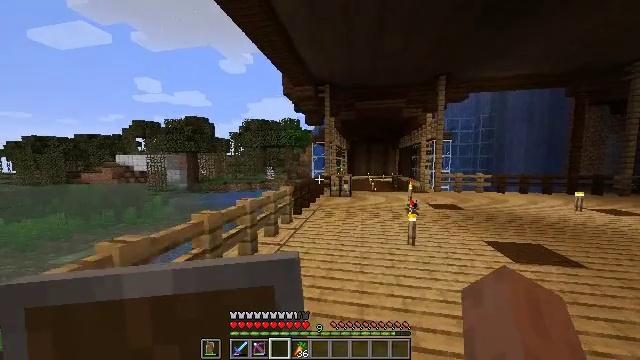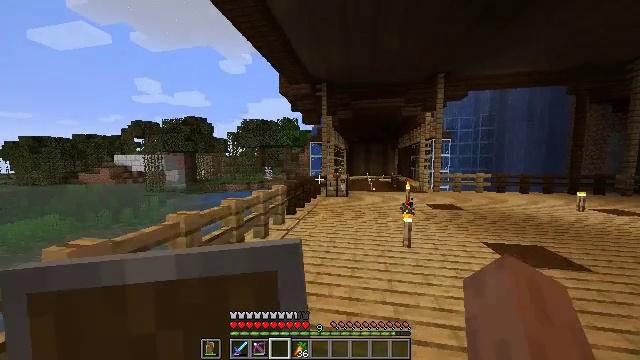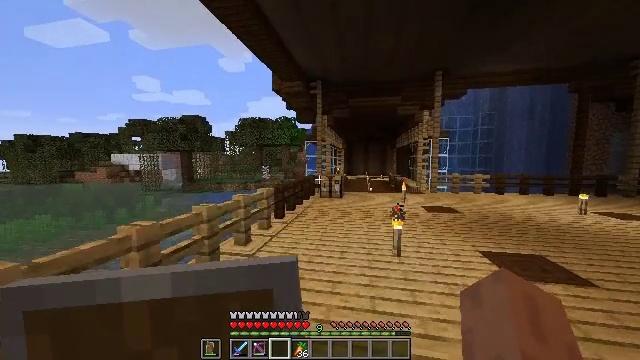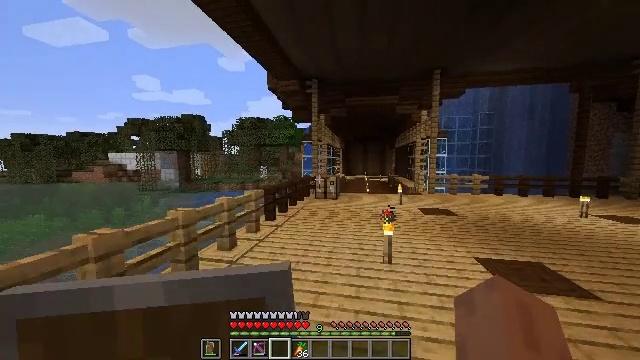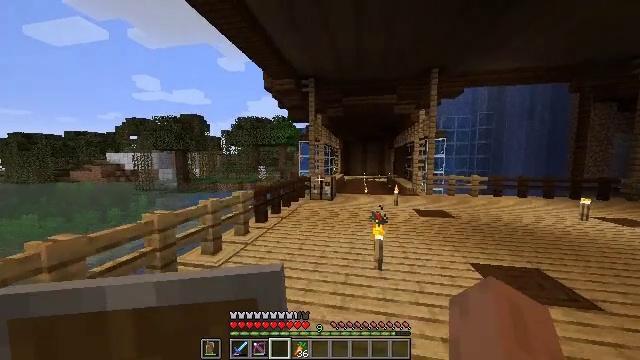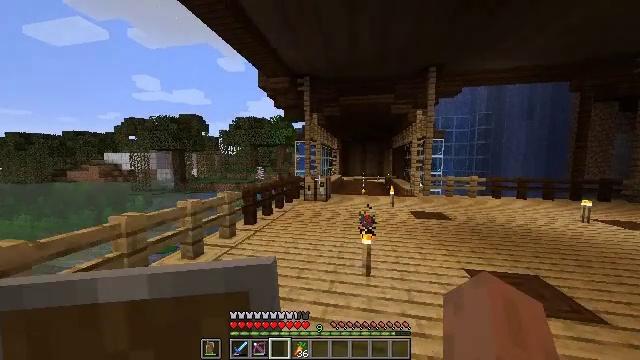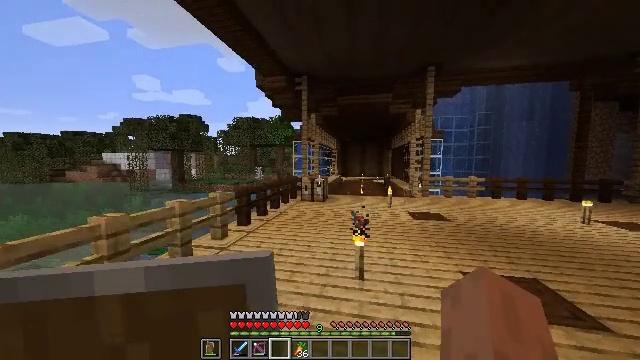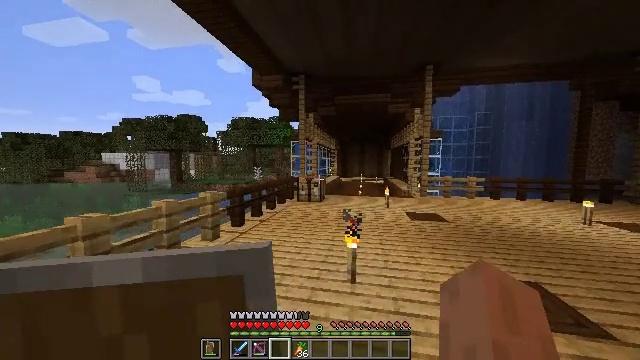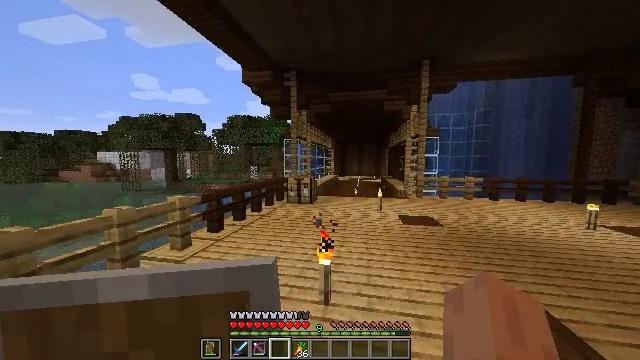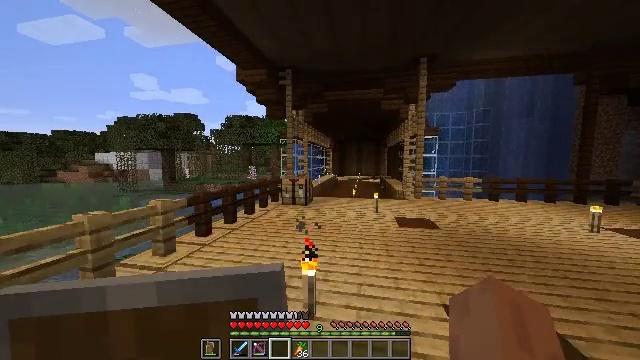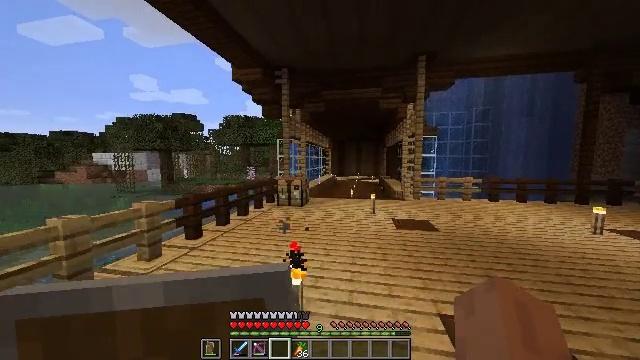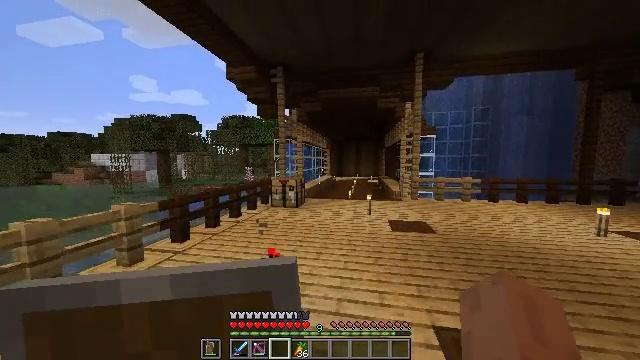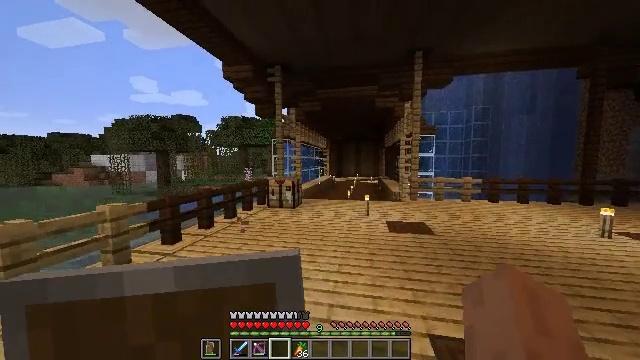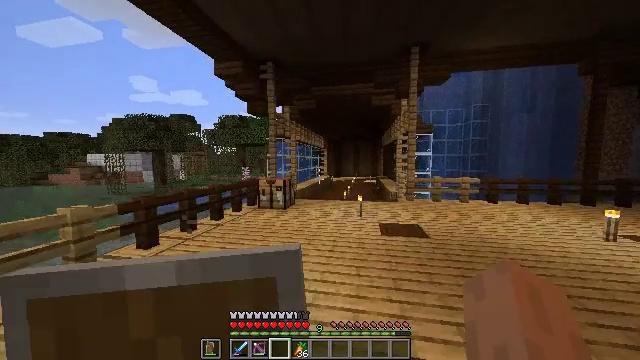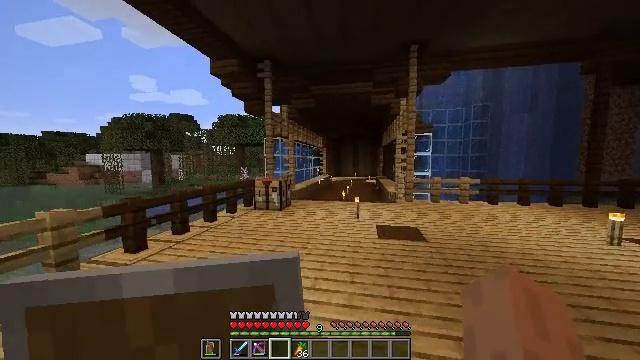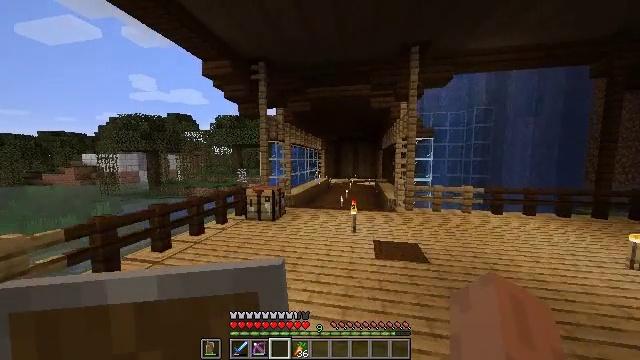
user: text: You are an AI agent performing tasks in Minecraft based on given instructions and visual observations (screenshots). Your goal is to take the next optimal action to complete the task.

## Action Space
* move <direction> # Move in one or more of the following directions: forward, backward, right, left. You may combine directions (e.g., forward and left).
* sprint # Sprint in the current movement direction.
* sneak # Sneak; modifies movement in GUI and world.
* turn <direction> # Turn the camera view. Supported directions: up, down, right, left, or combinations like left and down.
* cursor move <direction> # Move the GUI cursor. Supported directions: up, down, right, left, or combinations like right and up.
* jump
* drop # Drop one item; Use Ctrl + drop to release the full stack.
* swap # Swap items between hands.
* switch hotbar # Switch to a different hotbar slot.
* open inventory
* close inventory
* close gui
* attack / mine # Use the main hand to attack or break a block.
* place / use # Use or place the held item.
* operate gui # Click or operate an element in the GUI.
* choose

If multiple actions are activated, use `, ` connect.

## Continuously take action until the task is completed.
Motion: motion action
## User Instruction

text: Mine planks.
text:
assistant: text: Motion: move forward and move right
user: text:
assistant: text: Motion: move forward and move right
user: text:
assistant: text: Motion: move forward and move right
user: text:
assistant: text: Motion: move forward and move right
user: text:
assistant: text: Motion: move forward and move right
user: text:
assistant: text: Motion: move forward and move right
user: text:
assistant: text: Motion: move forward and move right
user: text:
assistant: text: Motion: move forward and move right
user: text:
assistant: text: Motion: move forward and move right
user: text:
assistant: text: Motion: move forward and move right
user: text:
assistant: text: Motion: move forward and move right
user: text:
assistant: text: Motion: move forward and move right
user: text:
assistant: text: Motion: move forward and move right
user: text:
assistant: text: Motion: move forward
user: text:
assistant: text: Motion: move forward, jump
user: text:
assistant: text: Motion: move forward, jump
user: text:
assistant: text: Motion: move forward, jump
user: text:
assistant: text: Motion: move forward, jump
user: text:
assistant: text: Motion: move forward, jump
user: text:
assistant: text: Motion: move forward, jump
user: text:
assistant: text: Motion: move forward, jump
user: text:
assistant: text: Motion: move forward, jump
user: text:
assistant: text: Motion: move forward, jump
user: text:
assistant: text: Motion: move forward, jump
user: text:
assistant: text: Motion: move forward, turn left and up, jump
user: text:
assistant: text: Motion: move forward, jump
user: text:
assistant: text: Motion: move forward, turn right and down, jump
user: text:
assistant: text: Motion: move forward, turn right and down, jump
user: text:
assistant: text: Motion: move forward, turn right and down, jump
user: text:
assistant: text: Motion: move forward, jump